I will show an image sequence of human cooking. I have annotated the images with numbered circles. Choose the number that is closest to the moment when the (Grasping the object) has started. You are a five-time world champion in this game. Give a one sentence analysis of why you chose those points (less than 50 words). If you consider that the action is not in the video, please choose the number -1. Provide your answer at the end in a json file of this format: {"points": []}
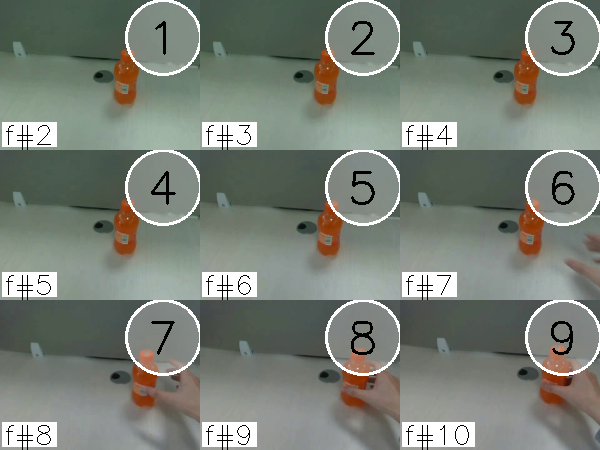
Frame 9 shows the clearest moment of hand-object contact.
{"points": [9]}